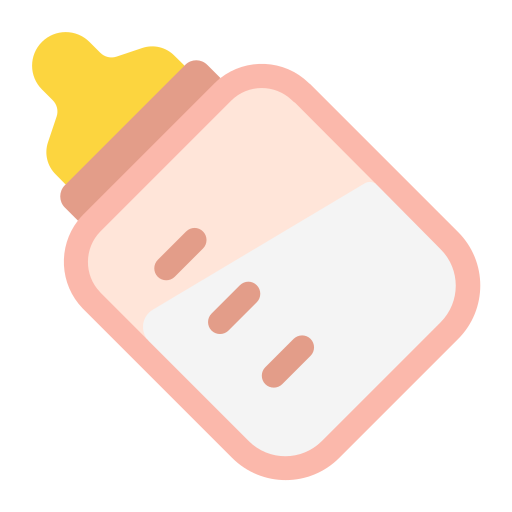
baby bottle flat